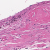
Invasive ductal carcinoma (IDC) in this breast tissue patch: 0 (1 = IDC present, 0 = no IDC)